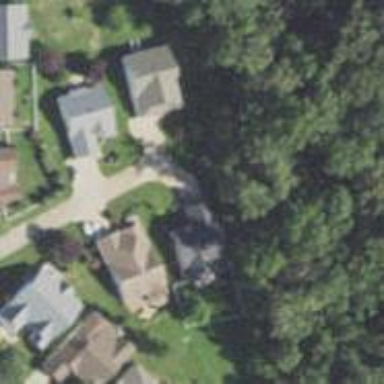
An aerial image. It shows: Driveway.